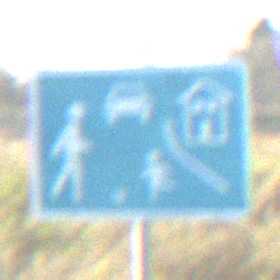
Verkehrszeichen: BeginnVerkehrsberuhigterBereich
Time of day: MorningAfternoon
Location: Outdoor (Nature)
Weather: Clear
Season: NotSpecified
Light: Natural